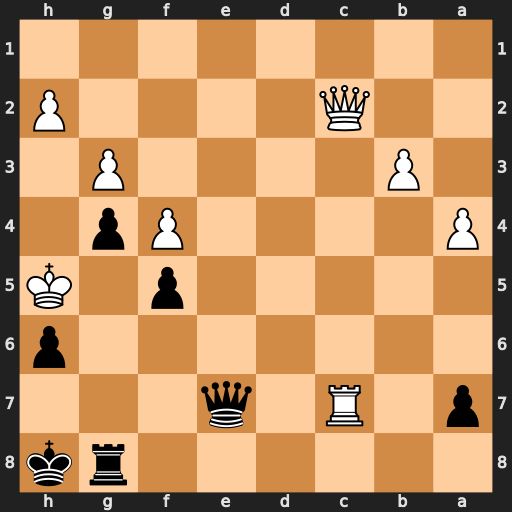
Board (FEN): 6rk/p1R1q3/7p/5p1K/P4Pp1/1P4P1/2Q4P/8
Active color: b
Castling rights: -
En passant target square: -
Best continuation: Qe8+ Kh4 Qd8+